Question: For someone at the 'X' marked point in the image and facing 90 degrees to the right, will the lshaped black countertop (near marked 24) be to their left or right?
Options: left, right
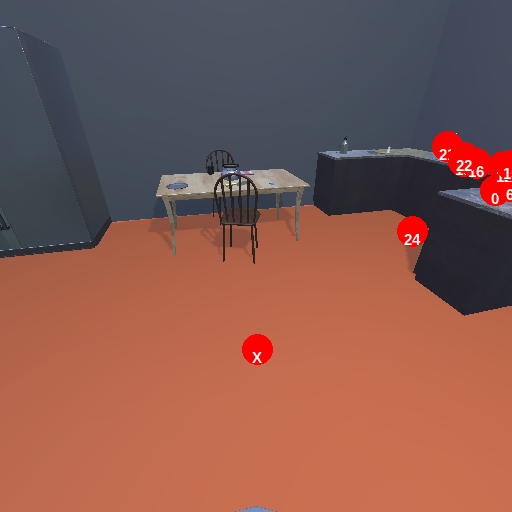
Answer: left